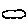
Label: cloud